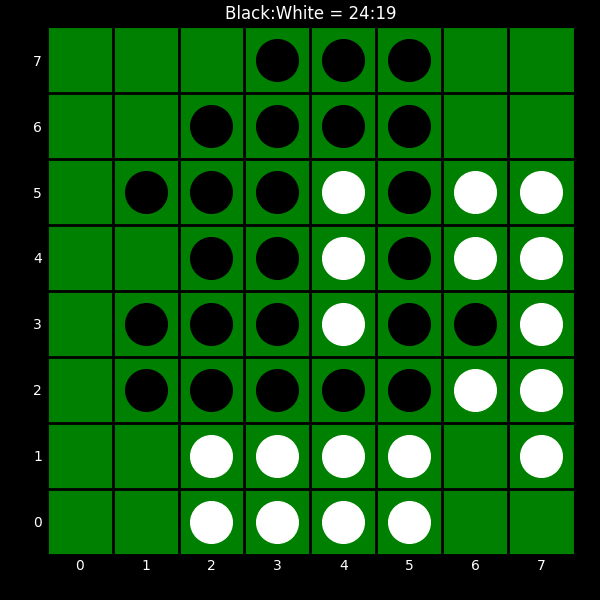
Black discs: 24
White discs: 19